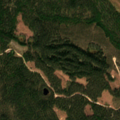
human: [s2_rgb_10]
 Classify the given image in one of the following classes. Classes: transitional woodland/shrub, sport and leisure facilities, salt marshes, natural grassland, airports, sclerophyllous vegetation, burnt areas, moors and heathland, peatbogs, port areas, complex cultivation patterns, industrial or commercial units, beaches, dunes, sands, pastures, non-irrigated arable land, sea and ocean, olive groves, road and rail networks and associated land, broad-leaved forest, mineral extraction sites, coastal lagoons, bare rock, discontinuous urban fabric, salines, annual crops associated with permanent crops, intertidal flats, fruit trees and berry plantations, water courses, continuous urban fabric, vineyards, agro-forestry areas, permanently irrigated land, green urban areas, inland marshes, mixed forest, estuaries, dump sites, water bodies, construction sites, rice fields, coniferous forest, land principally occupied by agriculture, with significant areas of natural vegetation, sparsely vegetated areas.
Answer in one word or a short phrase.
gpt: coniferous forest, mixed forest, transitional woodland/shrub